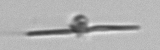
Label: fiber_TAG_external_detritus